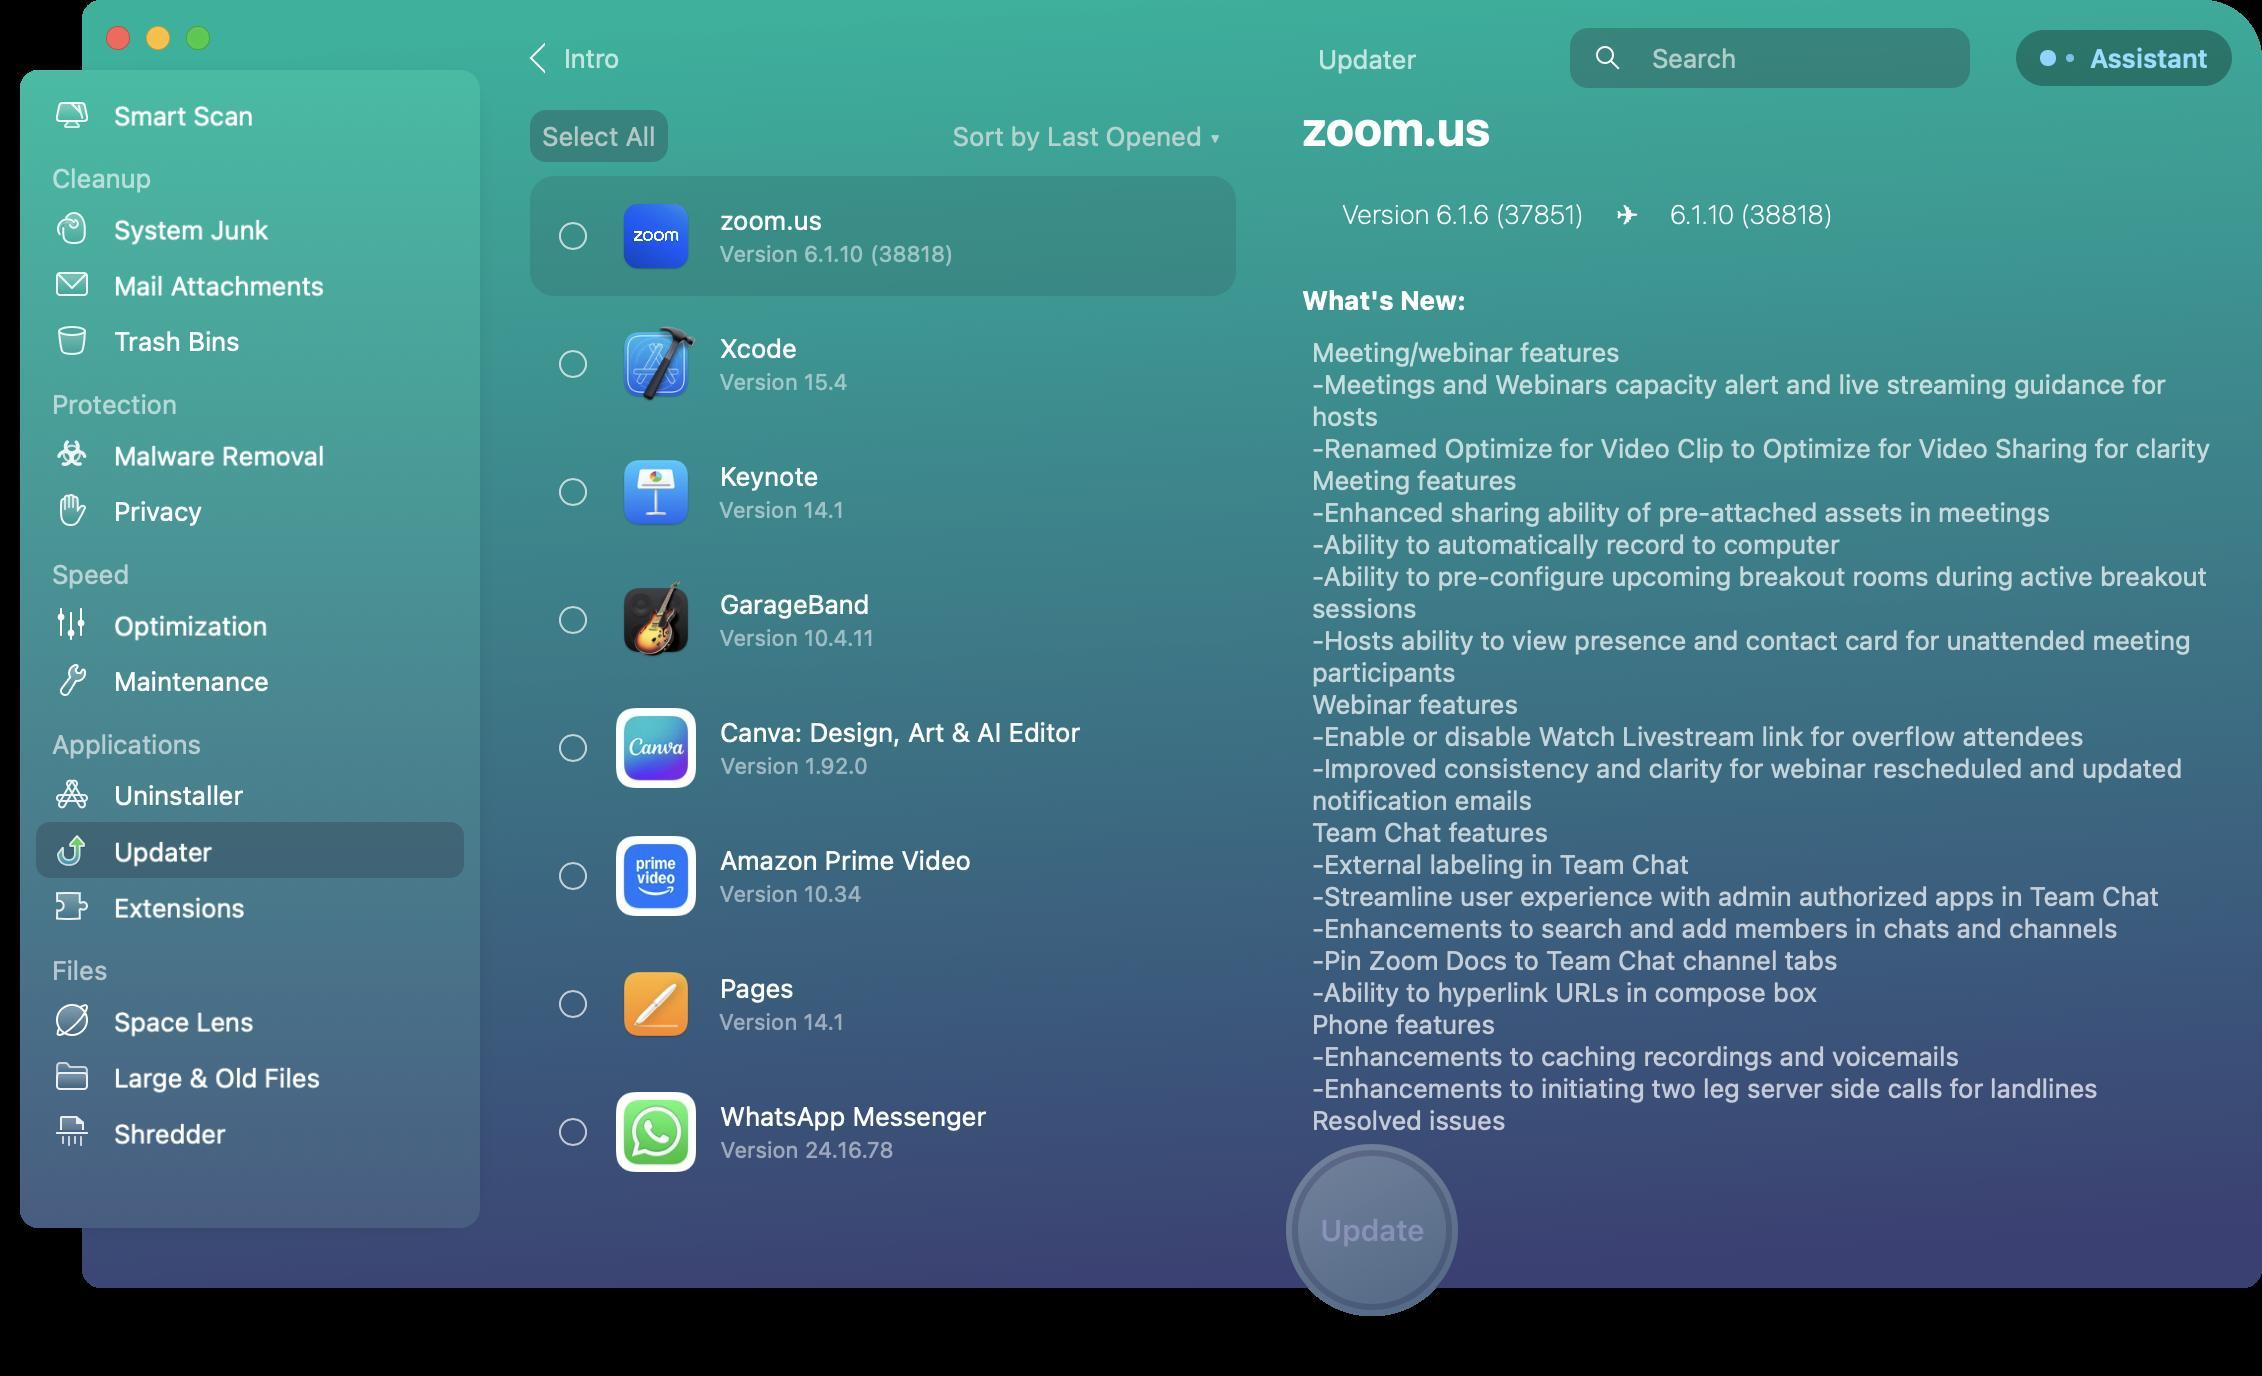
Accessibility tree:
{"name": "CleanMyMac", "role": "AXWindow", "description": null, "role_description": "standard window", "value": null, "position": "211.00;188.00", "size": "1090;644", "children": [{"name": null, "role": "AXSplitGroup", "description": null, "role_description": "split group", "value": null, "position": "212.00;0.00", "size": "878;590", "children": [{"name": null, "role": "AXScrollArea", "description": null, "role_description": "scroll area", "value": null, "position": "218.00;86.00", "size": "371;504", "children": [{"name": null, "role": "AXTable", "description": "Available updates", "role_description": "table", "value": null, "position": "218.00;86.00", "size": "371;640", "children": [{"name": null, "role": "AXRow", "description": null, "role_description": "table row", "value": null, "position": "218.00;86.00", "size": "371;64", "children": [{"name": null, "role": "AXCell", "description": null, "role_description": "cell", "value": null, "position": "218.00;86.00", "size": "365;64", "children": [{"name": null, "role": "AXStaticText", "description": null, "role_description": "text", "value": "zoom.us", "position": "317.00;101.00", "size": "254;17", "children": []}, {"name": null, "role": "AXStaticText", "description": null, "role_description": "text", "value": "Version 6.1.10 (38818)", "position": "317.00;120.00", "size": "122;14", "children": []}, {"name": null, "role": "AXCheckBox", "description": null, "role_description": "checkbox", "value": null, "position": "238.00;110.50", "size": "15;15", "children": []}]}]}, {"name": null, "role": "AXRow", "description": null, "role_description": "table row", "value": null, "position": "218.00;150.00", "size": "371;64", "children": [{"name": null, "role": "AXCell", "description": null, "role_description": "cell", "value": null, "position": "218.00;150.00", "size": "365;64", "children": [{"name": null, "role": "AXStaticText", "description": null, "role_description": "text", "value": "Xcode", "position": "317.00;165.00", "size": "254;17", "children": []}, {"name": null, "role": "AXStaticText", "description": null, "role_description": "text", "value": "Version 15.4", "position": "317.00;184.00", "size": "68;14", "children": []}, {"name": null, "role": "AXCheckBox", "description": null, "role_description": "checkbox", "value": null, "position": "238.00;174.50", "size": "15;15", "children": []}]}]}, {"name": null, "role": "AXRow", "description": null, "role_description": "table row", "value": null, "position": "218.00;214.00", "size": "371;64", "children": [{"name": null, "role": "AXCell", "description": null, "role_description": "cell", "value": null, "position": "218.00;214.00", "size": "365;64", "children": [{"name": null, "role": "AXStaticText", "description": null, "role_description": "text", "value": "Keynote", "position": "317.00;229.00", "size": "254;17", "children": []}, {"name": null, "role": "AXStaticText", "description": null, "role_description": "text", "value": "Version 14.1", "position": "317.00;248.00", "size": "66;14", "children": []}, {"name": null, "role": "AXCheckBox", "description": null, "role_description": "checkbox", "value": null, "position": "238.00;238.50", "size": "15;15", "children": []}]}]}, {"name": null, "role": "AXRow", "description": null, "role_description": "table row", "value": null, "position": "218.00;278.00", "size": "371;64", "children": [{"name": null, "role": "AXCell", "description": null, "role_description": "cell", "value": null, "position": "218.00;278.00", "size": "365;64", "children": [{"name": null, "role": "AXStaticText", "description": null, "role_description": "text", "value": "GarageBand", "position": "317.00;293.00", "size": "254;17", "children": []}, {"name": null, "role": "AXStaticText", "description": null, "role_description": "text", "value": "Version 10.4.11", "position": "317.00;312.00", "size": "82;14", "children": []}, {"name": null, "role": "AXCheckBox", "description": null, "role_description": "checkbox", "value": null, "position": "238.00;302.50", "size": "15;15", "children": []}]}]}, {"name": null, "role": "AXRow", "description": null, "role_description": "table row", "value": null, "position": "218.00;342.00", "size": "371;64", "children": [{"name": null, "role": "AXCell", "description": null, "role_description": "cell", "value": null, "position": "218.00;342.00", "size": "365;64", "children": [{"name": null, "role": "AXStaticText", "description": null, "role_description": "text", "value": "Canva: Design, Art & AI Editor", "position": "317.00;357.00", "size": "254;17", "children": []}, {"name": null, "role": "AXStaticText", "description": null, "role_description": "text", "value": "Version 1.92.0", "position": "317.00;376.00", "size": "78;14", "children": []}, {"name": null, "role": "AXCheckBox", "description": null, "role_description": "checkbox", "value": null, "position": "238.00;366.50", "size": "15;15", "children": []}]}]}, {"name": null, "role": "AXRow", "description": null, "role_description": "table row", "value": null, "position": "218.00;406.00", "size": "371;64", "children": [{"name": null, "role": "AXCell", "description": null, "role_description": "cell", "value": null, "position": "218.00;406.00", "size": "365;64", "children": [{"name": null, "role": "AXStaticText", "description": null, "role_description": "text", "value": "Amazon Prime Video", "position": "317.00;421.00", "size": "254;17", "children": []}, {"name": null, "role": "AXStaticText", "description": null, "role_description": "text", "value": "Version 10.34", "position": "317.00;440.00", "size": "76;14", "children": []}, {"name": null, "role": "AXCheckBox", "description": null, "role_description": "checkbox", "value": null, "position": "238.00;430.50", "size": "15;15", "children": []}]}]}, {"name": null, "role": "AXRow", "description": null, "role_description": "table row", "value": null, "position": "218.00;470.00", "size": "371;64", "children": [{"name": null, "role": "AXCell", "description": null, "role_description": "cell", "value": null, "position": "218.00;470.00", "size": "365;64", "children": [{"name": null, "role": "AXStaticText", "description": null, "role_description": "text", "value": "Pages", "position": "317.00;485.00", "size": "254;17", "children": []}, {"name": null, "role": "AXStaticText", "description": null, "role_description": "text", "value": "Version 14.1", "position": "317.00;504.00", "size": "66;14", "children": []}, {"name": null, "role": "AXCheckBox", "description": null, "role_description": "checkbox", "value": null, "position": "238.00;494.50", "size": "15;15", "children": []}]}]}, {"name": null, "role": "AXRow", "description": null, "role_description": "table row", "value": null, "position": "218.00;534.00", "size": "371;64", "children": [{"name": null, "role": "AXCell", "description": null, "role_description": "cell", "value": null, "position": "218.00;534.00", "size": "365;64", "children": [{"name": null, "role": "AXStaticText", "description": null, "role_description": "text", "value": "WhatsApp Messenger", "position": "317.00;549.00", "size": "254;17", "children": []}, {"name": null, "role": "AXStaticText", "description": null, "role_description": "text", "value": "Version 24.16.78", "position": "317.00;568.00", "size": "91;14", "children": []}, {"name": null, "role": "AXCheckBox", "description": null, "role_description": "checkbox", "value": null, "position": "238.00;558.50", "size": "15;15", "children": []}]}]}, {"name": null, "role": "AXRow", "description": null, "role_description": "table row", "value": null, "position": "218.00;598.00", "size": "371;64", "children": [{"name": null, "role": "AXCell", "description": null, "role_description": "cell", "value": null, "position": "218.00;598.00", "size": "365;64", "children": [{"name": null, "role": "AXStaticText", "description": null, "role_description": "text", "value": "macOS Sonoma", "position": "317.00;613.00", "size": "254;17", "children": []}, {"name": null, "role": "AXStaticText", "description": null, "role_description": "text", "value": "Version 14.6.1", "position": "317.00;632.00", "size": "76;14", "children": []}, {"name": "", "role": "AXButton", "description": null, "role_description": "button", "value": null, "position": "237.00;621.50", "size": "17;17", "children": []}]}]}, {"name": null, "role": "AXRow", "description": null, "role_description": "table row", "value": null, "position": "218.00;662.00", "size": "371;64", "children": [{"name": null, "role": "AXCell", "description": null, "role_description": "cell", "value": null, "position": "218.00;662.00", "size": "365;64", "children": [{"name": null, "role": "AXStaticText", "description": null, "role_description": "text", "value": "iMovie", "position": "317.00;677.00", "size": "254;17", "children": []}, {"name": null, "role": "AXStaticText", "description": null, "role_description": "text", "value": "Version 10.4.2", "position": "317.00;696.00", "size": "78;14", "children": []}, {"name": null, "role": "AXCheckBox", "description": null, "role_description": "checkbox", "value": null, "position": "238.00;686.50", "size": "15;15", "children": []}]}]}, {"name": null, "role": "AXColumn", "description": null, "role_description": "column", "value": null, "position": "218.00;86.00", "size": "365;640", "children": []}]}, {"name": null, "role": "AXScrollBar", "description": null, "role_description": "scroll bar", "value": 0.0, "position": "573.00;86.00", "size": "16;504", "children": [{"name": null, "role": "AXValueIndicator", "description": null, "role_description": "value indicator", "value": 0.0, "position": "577.00;87.00", "size": "12;395", "children": []}, {"name": null, "role": "AXButton", "description": null, "role_description": "increment arrow button", "value": null, "position": "573.00;86.00", "size": "0;0", "children": []}, {"name": null, "role": "AXButton", "description": null, "role_description": "decrement arrow button", "value": null, "position": "573.00;86.00", "size": "0;0", "children": []}, {"name": null, "role": "AXButton", "description": null, "role_description": "increment page button", "value": null, "position": "577.00;482.50", "size": "12;108", "children": []}, {"name": null, "role": "AXButton", "description": null, "role_description": "decrement page button", "value": null, "position": "577.00;86.00", "size": "12;1", "children": []}]}]}, {"name": "Sort_by_Last_Opened_▾", "role": "AXButton", "description": null, "role_description": "button", "value": null, "position": "428.00;54.00", "size": "149;28", "children": []}, {"name": "Select_All", "role": "AXButton", "description": null, "role_description": "button", "value": null, "position": "224.00;55.00", "size": "69;26", "children": []}, {"name": null, "role": "AXSplitter", "description": null, "role_description": "splitter", "value": 377.0, "position": "589.00;2.00", "size": "1;588", "children": []}, {"name": null, "role": "AXScrollArea", "description": null, "role_description": "scroll area", "value": null, "position": "590.00;135.00", "size": "500;455", "children": [{"name": null, "role": "AXStaticText", "description": null, "role_description": "text", "value": "What's New:", "position": "608.00;141.00", "size": "86;17", "children": []}, {"name": null, "role": "AXScrollArea", "description": null, "role_description": "scroll area", "value": null, "position": "610.00;168.00", "size": "460;402", "children": [{"name": null, "role": "AXTextArea", "description": null, "role_description": "text entry area", "value": "Meeting/webinar features\n-Meetings and Webinars capacity alert and live streaming guidance for hosts\n-Renamed Optimize for Video Clip to Optimize for Video Sharing for clarity\nMeeting features\n-Enhanced sharing ability of pre-attached assets in meetings\n-Ability to automatically record to computer\n-Ability to pre-configure upcoming breakout rooms during active breakout sessions\n-Hosts ability to view presence and contact card for unattended meeting participants\nWebinar features\n-Enable or disable Watch Livestream link for overflow attendees\n-Improved consistency and clarity for webinar rescheduled and updated notification emails\nTeam Chat features\n-External labeling in Team Chat\n-Streamline user experience with admin authorized apps in Team Chat\n-Enhancements to search and add members in chats and channels\n-Pin Zoom Docs to Team Chat channel tabs\n-Ability to hyperlink URLs in compose box\nPhone features\n-Enhancements to caching recordings and voicemails\n-Enhancements to initiating two leg server side calls for landlines\nResolved issues\n-Resolved an issue where the Zoom meeting calendar pop up reminder was not accurate\n-Resolved an issue regarding an audio delay during a webinar\n-Resolved an issue regarding the inability to claim host access to a meeting\n-Resolved an issue where the shared screen Keynote presentation was stuck on pause state\n-Resolved an issue where local recording failed to capture the main camera video when a second camera was shared\n-Resolved an issue where removed users were unable to rejoin a meeting even when the Allow removed participants to rejoin setting was enabled\n-Resolved an issue for a subset of users where the join button was not appearing when a meeting was booked using Google Calendar resources\n-Resolved an issue with video picture quality degradation when using Production Studio in a webinar\n-Resolved an issue where meeting invites from the client were not recognizing the password\n-Resolved an issue regarding inconsistencies in the Italian GUI localization\n-Resolved an issue where the Japanese translation for Anonymous was incorrect in voicemail, call history, lines, call incoming window, calling window, and live transcription\n-Minor bug fixes\r\n\r\n", "position": "610.00;168.00", "size": "460;784", "children": []}]}]}, {"name": null, "role": "AXStaticText", "description": null, "role_description": "text", "value": "zoom.us", "position": "608.00;50.00", "size": "474;29", "children": []}, {"name": null, "role": "AXStaticText", "description": null, "role_description": "text", "value": "Version 6.1.6 (37851)", "position": "628.00;98.00", "size": "126;17", "children": []}, {"name": null, "role": "AXStaticText", "description": null, "role_description": "text", "value": "✈︎", "position": "765.50;98.00", "size": "14;17", "children": []}, {"name": null, "role": "AXStaticText", "description": null, "role_description": "text", "value": "", "position": "908.50;98.00", "size": "4;17", "children": []}, {"name": null, "role": "AXStaticText", "description": null, "role_description": "text", "value": "6.1.10 (38818)", "position": "792.00;98.00", "size": "86;17", "children": []}, {"name": null, "role": "AXStaticText", "description": null, "role_description": "text", "value": "", "position": "1068.00;98.00", "size": "4;17", "children": []}]}, {"name": null, "role": "AXStaticText", "description": null, "role_description": "text", "value": "Updater", "position": "616.00;20.50", "size": "54;17", "children": []}, {"name": "Intro", "role": "AXButton", "description": null, "role_description": "button", "value": null, "position": "214.00;16.00", "size": "64;26", "children": []}, {"name": null, "role": "AXTextField", "description": null, "role_description": "search text field", "value": "", "position": "744.00;14.00", "size": "200;30", "children": [{"name": "", "role": "AXButton", "description": "search", "role_description": "button", "value": null, "position": "746.00;18.00", "size": "25;22", "children": []}]}, {"name": null, "role": "AXButton", "description": null, "role_description": "close button", "value": null, "position": "11.00;11.00", "size": "14;16", "children": []}, {"name": null, "role": "AXButton", "description": null, "role_description": "full screen button", "value": null, "position": "51.00;11.00", "size": "14;16", "children": [{"name": null, "role": "AXGroup", "description": null, "role_description": "group", "value": null, "position": "51.00;11.00", "size": "14;16", "children": [{"name": null, "role": "AXGroup", "description": null, "role_description": "group", "value": null, "position": "51.00;11.00", "size": "14;16", "children": []}]}]}, {"name": null, "role": "AXButton", "description": null, "role_description": "minimize button", "value": null, "position": "31.00;11.00", "size": "14;16", "children": []}, {"name": null, "role": "AXButton", "description": "Update", "role_description": "button", "value": null, "position": "572.00;542.00", "size": "146;146", "children": []}, {"name": null, "role": "AXTable", "description": "Sidebar", "role_description": "table", "value": null, "position": "-29.00;43.00", "size": "226;556", "children": [{"name": null, "role": "AXRow", "description": null, "role_description": "table row", "value": null, "position": "-29.00;43.00", "size": "226;28", "children": [{"name": null, "role": "AXCell", "description": null, "role_description": "cell", "value": null, "position": "-29.00;43.00", "size": "226;28", "children": [{"name": null, "role": "AXStaticText", "description": null, "role_description": "text", "value": "Smart Scan", "position": "14.00;48.50", "size": "153;17", "children": []}]}]}, {"name": null, "role": "AXRow", "description": null, "role_description": "table row", "value": null, "position": "-29.00;71.00", "size": "226;29", "children": [{"name": null, "role": "AXCell", "description": null, "role_description": "cell", "value": null, "position": "-29.00;71.00", "size": "226;29", "children": [{"name": null, "role": "AXStaticText", "description": null, "role_description": "text", "value": "Cleanup", "position": "-17.00;80.00", "size": "54;17", "children": []}]}]}, {"name": null, "role": "AXRow", "description": null, "role_description": "table row", "value": null, "position": "-29.00;100.00", "size": "226;28", "children": [{"name": null, "role": "AXCell", "description": null, "role_description": "cell", "value": null, "position": "-29.00;100.00", "size": "226;28", "children": [{"name": null, "role": "AXStaticText", "description": null, "role_description": "text", "value": "System Junk", "position": "14.00;105.50", "size": "169;17", "children": []}]}]}, {"name": null, "role": "AXRow", "description": null, "role_description": "table row", "value": null, "position": "-29.00;128.00", "size": "226;28", "children": [{"name": null, "role": "AXCell", "description": null, "role_description": "cell", "value": null, "position": "-29.00;128.00", "size": "226;28", "children": [{"name": null, "role": "AXStaticText", "description": null, "role_description": "text", "value": "Mail Attachments", "position": "14.00;133.50", "size": "169;17", "children": []}]}]}, {"name": null, "role": "AXRow", "description": null, "role_description": "table row", "value": null, "position": "-29.00;156.00", "size": "226;28", "children": [{"name": null, "role": "AXCell", "description": null, "role_description": "cell", "value": null, "position": "-29.00;156.00", "size": "226;28", "children": [{"name": null, "role": "AXStaticText", "description": null, "role_description": "text", "value": "Trash Bins", "position": "14.00;161.50", "size": "169;17", "children": []}]}]}, {"name": null, "role": "AXRow", "description": null, "role_description": "table row", "value": null, "position": "-29.00;184.00", "size": "226;29", "children": [{"name": null, "role": "AXCell", "description": null, "role_description": "cell", "value": null, "position": "-29.00;184.00", "size": "226;29", "children": [{"name": null, "role": "AXStaticText", "description": null, "role_description": "text", "value": "Protection", "position": "-17.00;193.00", "size": "67;17", "children": []}]}]}, {"name": null, "role": "AXRow", "description": null, "role_description": "table row", "value": null, "position": "-29.00;213.00", "size": "226;28", "children": [{"name": null, "role": "AXCell", "description": null, "role_description": "cell", "value": null, "position": "-29.00;213.00", "size": "226;28", "children": [{"name": null, "role": "AXStaticText", "description": null, "role_description": "text", "value": "Malware Removal", "position": "14.00;218.50", "size": "169;17", "children": []}]}]}, {"name": null, "role": "AXRow", "description": null, "role_description": "table row", "value": null, "position": "-29.00;241.00", "size": "226;28", "children": [{"name": null, "role": "AXCell", "description": null, "role_description": "cell", "value": null, "position": "-29.00;241.00", "size": "226;28", "children": [{"name": null, "role": "AXStaticText", "description": null, "role_description": "text", "value": "Privacy", "position": "14.00;246.50", "size": "169;17", "children": []}]}]}, {"name": null, "role": "AXRow", "description": null, "role_description": "table row", "value": null, "position": "-29.00;269.00", "size": "226;29", "children": [{"name": null, "role": "AXCell", "description": null, "role_description": "cell", "value": null, "position": "-29.00;269.00", "size": "226;29", "children": [{"name": null, "role": "AXStaticText", "description": null, "role_description": "text", "value": "Speed", "position": "-17.00;278.00", "size": "43;17", "children": []}]}]}, {"name": null, "role": "AXRow", "description": null, "role_description": "table row", "value": null, "position": "-29.00;298.00", "size": "226;28", "children": [{"name": null, "role": "AXCell", "description": null, "role_description": "cell", "value": null, "position": "-29.00;298.00", "size": "226;28", "children": [{"name": null, "role": "AXStaticText", "description": null, "role_description": "text", "value": "Optimization", "position": "14.00;303.50", "size": "169;17", "children": []}]}]}, {"name": null, "role": "AXRow", "description": null, "role_description": "table row", "value": null, "position": "-29.00;326.00", "size": "226;28", "children": [{"name": null, "role": "AXCell", "description": null, "role_description": "cell", "value": null, "position": "-29.00;326.00", "size": "226;28", "children": [{"name": null, "role": "AXStaticText", "description": null, "role_description": "text", "value": "Maintenance", "position": "14.00;331.50", "size": "169;17", "children": []}]}]}, {"name": null, "role": "AXRow", "description": null, "role_description": "table row", "value": null, "position": "-29.00;354.00", "size": "226;29", "children": [{"name": null, "role": "AXCell", "description": null, "role_description": "cell", "value": null, "position": "-29.00;354.00", "size": "226;29", "children": [{"name": null, "role": "AXStaticText", "description": null, "role_description": "text", "value": "Applications", "position": "-17.00;363.00", "size": "79;17", "children": []}]}]}, {"name": null, "role": "AXRow", "description": null, "role_description": "table row", "value": null, "position": "-29.00;383.00", "size": "226;28", "children": [{"name": null, "role": "AXCell", "description": null, "role_description": "cell", "value": null, "position": "-29.00;383.00", "size": "226;28", "children": [{"name": null, "role": "AXStaticText", "description": null, "role_description": "text", "value": "Uninstaller", "position": "14.00;388.50", "size": "169;17", "children": []}]}]}, {"name": null, "role": "AXRow", "description": null, "role_description": "table row", "value": null, "position": "-29.00;411.00", "size": "226;28", "children": [{"name": null, "role": "AXCell", "description": null, "role_description": "cell", "value": null, "position": "-29.00;411.00", "size": "226;28", "children": [{"name": null, "role": "AXStaticText", "description": null, "role_description": "text", "value": "Updater", "position": "14.00;416.50", "size": "169;17", "children": []}]}]}, {"name": null, "role": "AXRow", "description": null, "role_description": "table row", "value": null, "position": "-29.00;439.00", "size": "226;28", "children": [{"name": null, "role": "AXCell", "description": null, "role_description": "cell", "value": null, "position": "-29.00;439.00", "size": "226;28", "children": [{"name": null, "role": "AXStaticText", "description": null, "role_description": "text", "value": "Extensions", "position": "14.00;444.50", "size": "169;17", "children": []}]}]}, {"name": null, "role": "AXRow", "description": null, "role_description": "table row", "value": null, "position": "-29.00;467.00", "size": "226;29", "children": [{"name": null, "role": "AXCell", "description": null, "role_description": "cell", "value": null, "position": "-29.00;467.00", "size": "226;29", "children": [{"name": null, "role": "AXStaticText", "description": null, "role_description": "text", "value": "Files", "position": "-17.00;476.00", "size": "32;17", "children": []}]}]}, {"name": null, "role": "AXRow", "description": null, "role_description": "table row", "value": null, "position": "-29.00;496.00", "size": "226;28", "children": [{"name": null, "role": "AXCell", "description": null, "role_description": "cell", "value": null, "position": "-29.00;496.00", "size": "226;28", "children": [{"name": null, "role": "AXStaticText", "description": null, "role_description": "text", "value": "Space Lens", "position": "14.00;501.50", "size": "169;17", "children": []}]}]}, {"name": null, "role": "AXRow", "description": null, "role_description": "table row", "value": null, "position": "-29.00;524.00", "size": "226;28", "children": [{"name": null, "role": "AXCell", "description": null, "role_description": "cell", "value": null, "position": "-29.00;524.00", "size": "226;28", "children": [{"name": null, "role": "AXStaticText", "description": null, "role_description": "text", "value": "Large & Old Files", "position": "14.00;529.50", "size": "169;17", "children": []}]}]}, {"name": null, "role": "AXRow", "description": null, "role_description": "table row", "value": null, "position": "-29.00;552.00", "size": "226;28", "children": [{"name": null, "role": "AXCell", "description": null, "role_description": "cell", "value": null, "position": "-29.00;552.00", "size": "226;28", "children": [{"name": null, "role": "AXStaticText", "description": null, "role_description": "text", "value": "Shredder", "position": "14.00;557.50", "size": "169;17", "children": []}]}]}, {"name": null, "role": "AXColumn", "description": null, "role_description": "column", "value": null, "position": "-29.00;43.00", "size": "226;556", "children": []}]}]}